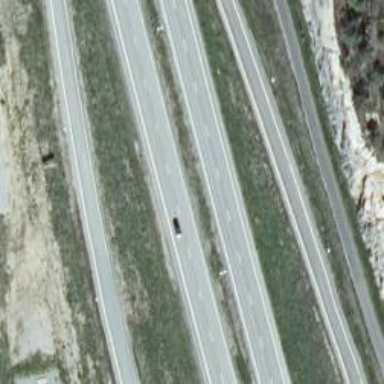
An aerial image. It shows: Asphalt motorway.